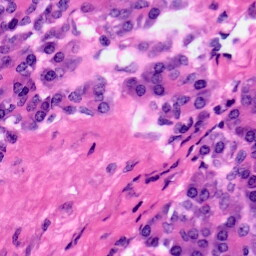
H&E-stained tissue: Pancreatic